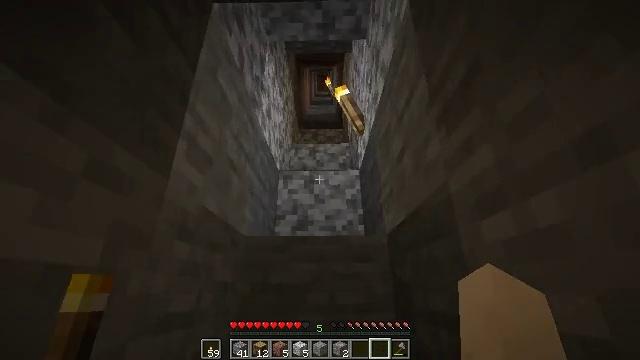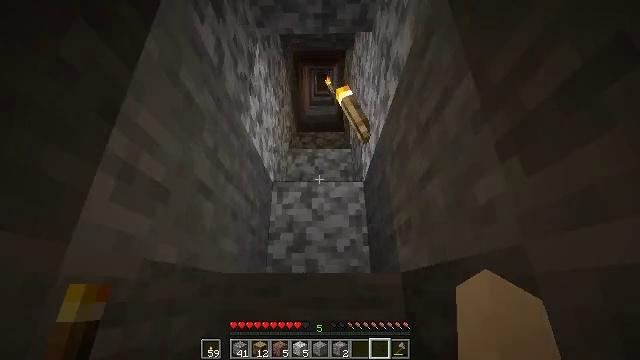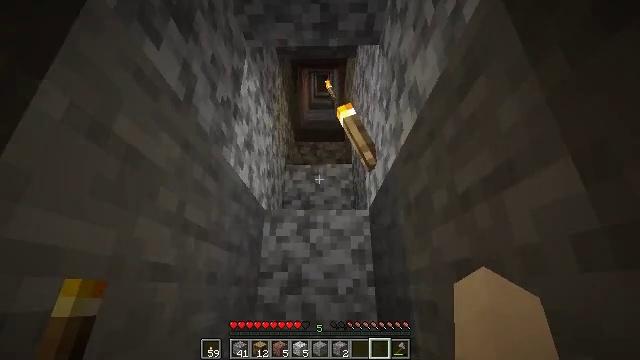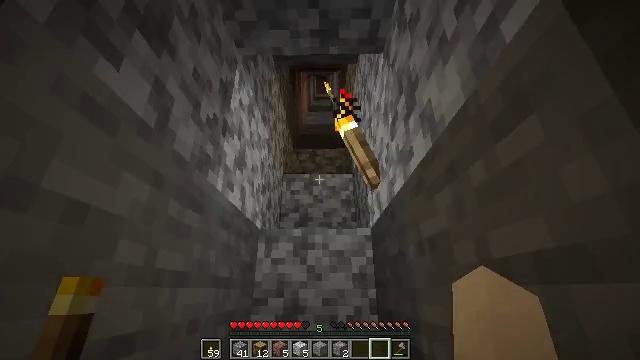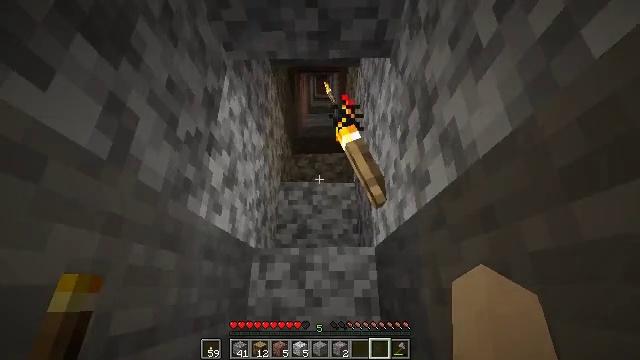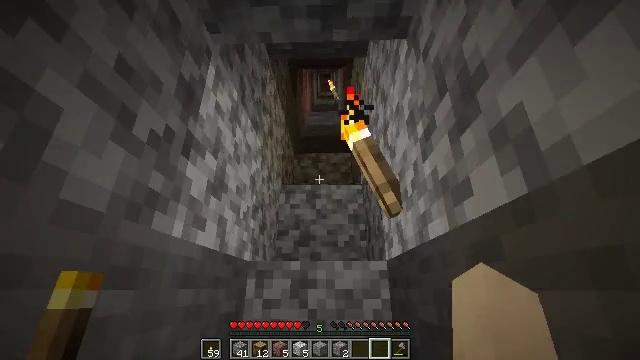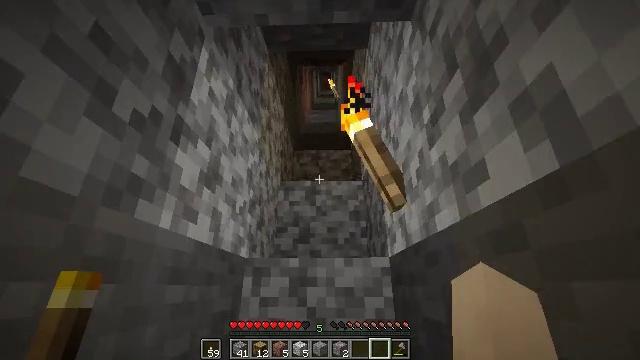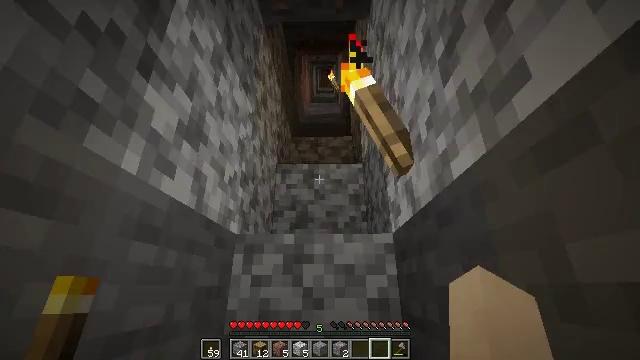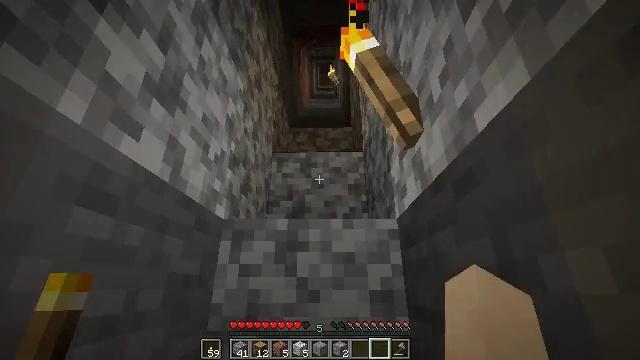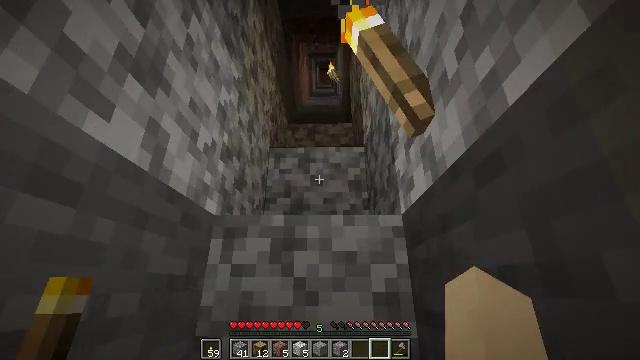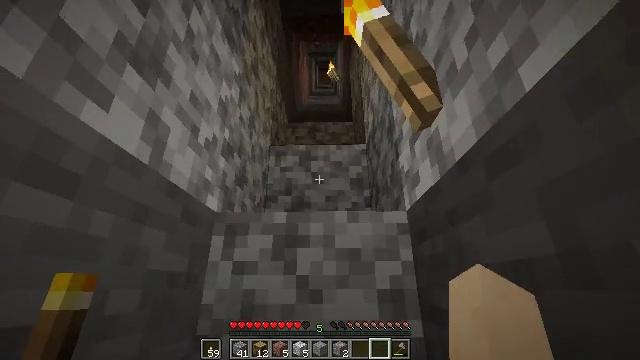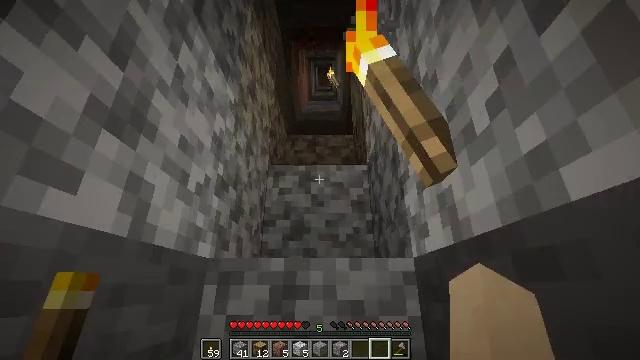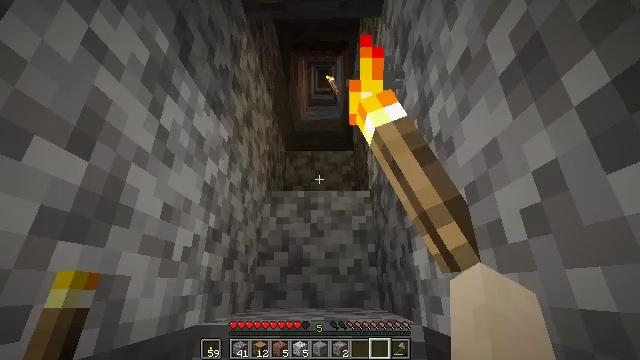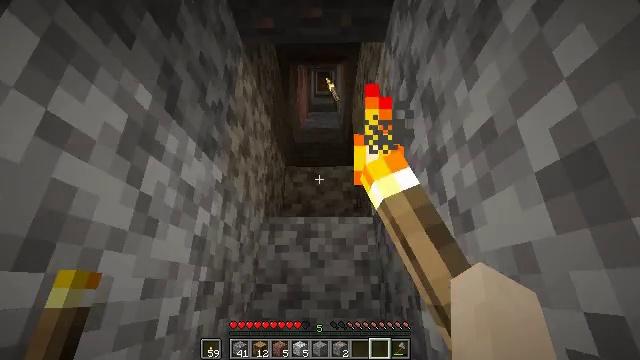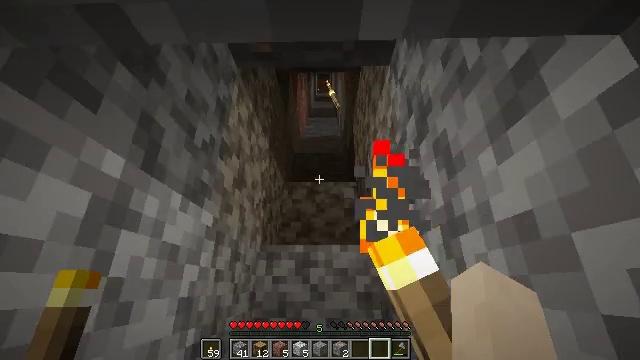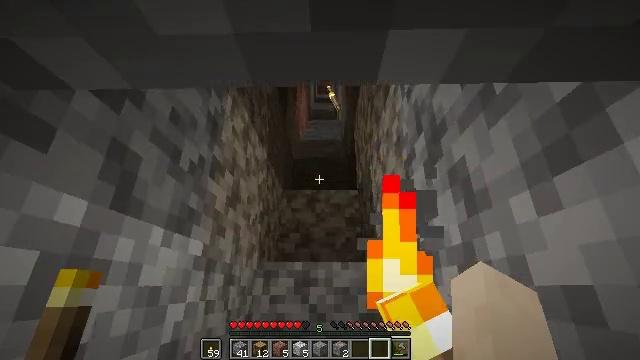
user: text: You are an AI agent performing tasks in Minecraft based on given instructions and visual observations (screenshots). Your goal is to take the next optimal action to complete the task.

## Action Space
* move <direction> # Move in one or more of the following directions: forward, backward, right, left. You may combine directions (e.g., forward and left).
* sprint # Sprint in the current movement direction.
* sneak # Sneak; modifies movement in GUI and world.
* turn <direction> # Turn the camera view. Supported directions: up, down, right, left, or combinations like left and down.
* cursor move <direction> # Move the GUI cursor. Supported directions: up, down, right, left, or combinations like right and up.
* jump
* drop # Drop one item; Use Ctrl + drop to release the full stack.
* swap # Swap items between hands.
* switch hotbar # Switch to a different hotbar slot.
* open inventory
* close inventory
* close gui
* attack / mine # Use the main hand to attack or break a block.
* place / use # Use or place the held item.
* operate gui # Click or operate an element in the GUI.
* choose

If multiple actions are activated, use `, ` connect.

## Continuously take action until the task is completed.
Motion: motion action
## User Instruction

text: craft item air
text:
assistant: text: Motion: move forward, jump
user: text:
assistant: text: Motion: move forward, jump
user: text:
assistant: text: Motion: move forward, jump
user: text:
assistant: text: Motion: move forward, jump
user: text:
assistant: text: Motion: move forward, turn left, jump
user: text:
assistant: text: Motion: move forward, jump
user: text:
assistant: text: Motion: move forward
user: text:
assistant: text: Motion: move forward
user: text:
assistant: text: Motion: move forward
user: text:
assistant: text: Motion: move forward
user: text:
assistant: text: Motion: move forward, jump
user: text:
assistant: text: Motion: move forward, jump
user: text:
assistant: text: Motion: move forward, jump
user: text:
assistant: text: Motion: move forward, jump
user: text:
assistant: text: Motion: move forward
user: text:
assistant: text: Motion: move forward
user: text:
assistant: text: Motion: move forward
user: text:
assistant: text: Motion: move forward
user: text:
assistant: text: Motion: move forward
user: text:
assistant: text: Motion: move forward, jump
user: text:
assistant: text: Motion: move forward, jump
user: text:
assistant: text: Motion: move forward, jump
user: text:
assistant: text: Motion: move forward, jump
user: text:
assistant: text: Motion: move forward, jump
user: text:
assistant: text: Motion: move forward
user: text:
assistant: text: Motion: move forward
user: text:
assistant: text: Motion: move forward
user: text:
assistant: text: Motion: move forward
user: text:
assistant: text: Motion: move forward, jump
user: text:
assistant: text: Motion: move forward, jump